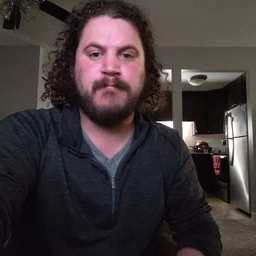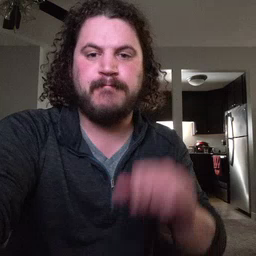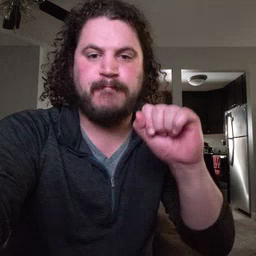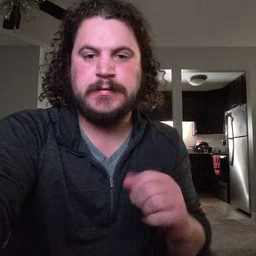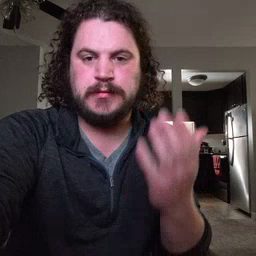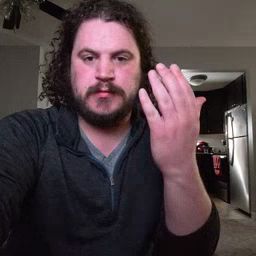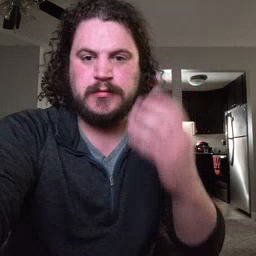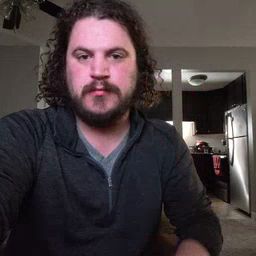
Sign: mitten